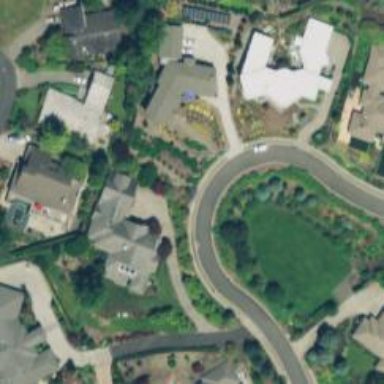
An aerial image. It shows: Residential road with sidewalk on the left.